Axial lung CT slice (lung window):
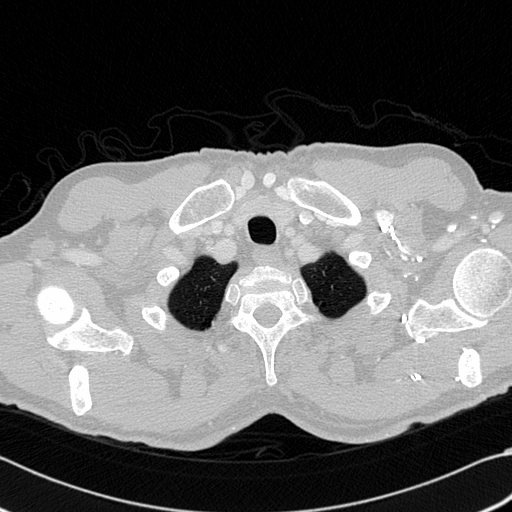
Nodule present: no